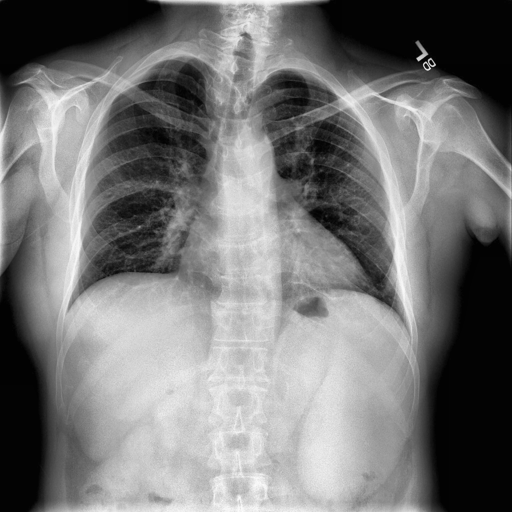
Finding: NORMAL